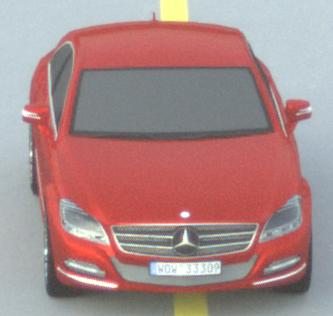
Make: Mercedes-Benz
Model: CLS Coupé 350
Detailed model: CLS-Class (218) Coupé
Model produced from: 2011/01
Model produced until: 2014/07
Doors: 4
Color: red
Road condition: dry road
Daytime: sunrise or sunset
Contrast: low contrast